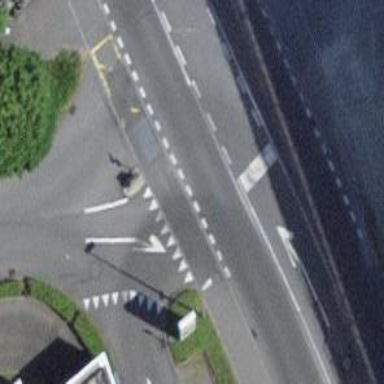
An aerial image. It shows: Road with "give way" sign.